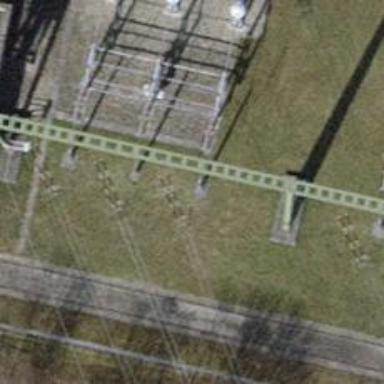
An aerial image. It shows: Insulator used in power systems.